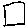
Label: square